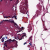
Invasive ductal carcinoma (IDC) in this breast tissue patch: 0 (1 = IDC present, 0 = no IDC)